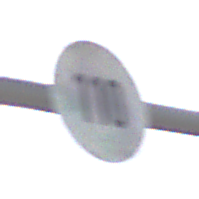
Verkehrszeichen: Geschwindigkeit110
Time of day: Midday
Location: Outdoor (RoadRail)
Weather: PartlyCloudy
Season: NotSpecified
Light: Natural